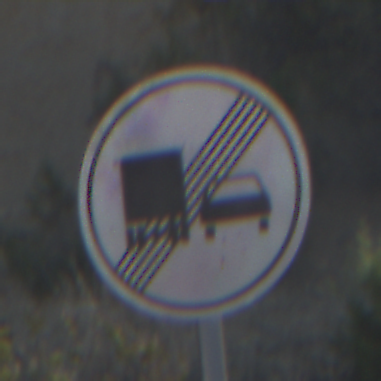
Verkehrszeichen: EndeUeberholverbotKraftfahrzeuge
Umgebung: Outdoor, Nature
Tageszeit: MorningAfternoon
Wetter: Clear
Licht: Natural
Jahreszeit: NotSpecified
Kontrast: HighContrast